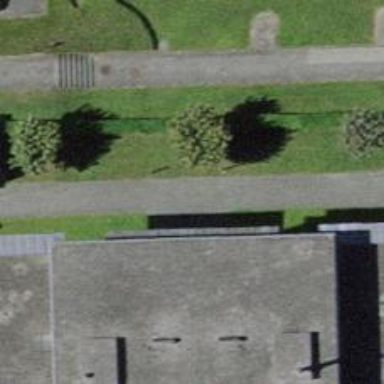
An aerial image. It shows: Footway surfaced with paving stones.